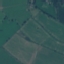
Land use / land cover class: Pasture